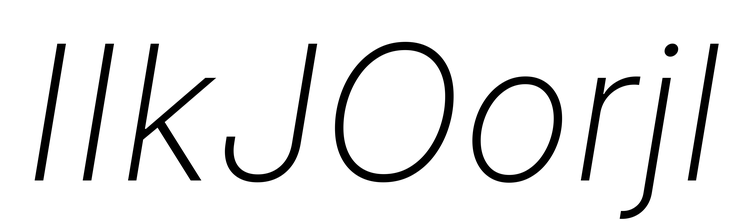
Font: Inter-Italic_ExtraLight_Italic